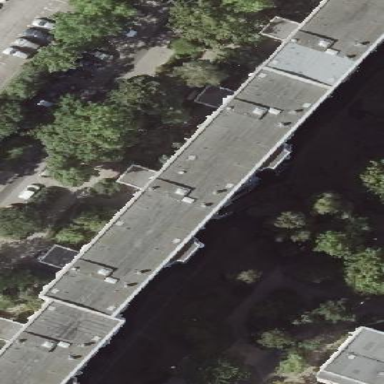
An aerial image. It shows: Flat-roofed apartment building.